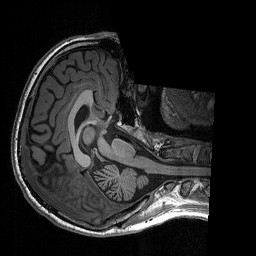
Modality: T1w
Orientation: axial
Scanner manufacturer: siemens
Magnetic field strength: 3 T